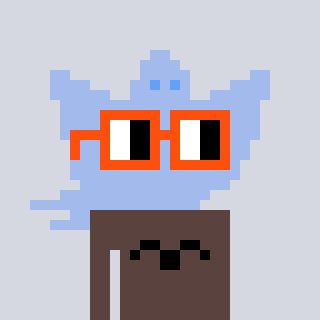
a pixel art character with square orange glasses, a ghost-B-shaped head and a darkbrown-colored body on a cool background